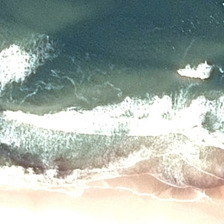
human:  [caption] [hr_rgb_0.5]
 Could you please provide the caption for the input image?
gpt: the white beach beside the green water is very dry .

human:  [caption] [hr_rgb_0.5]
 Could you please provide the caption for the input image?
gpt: white waves in green ocean are near yellow beach .

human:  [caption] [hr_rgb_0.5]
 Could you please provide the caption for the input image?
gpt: white waves in green ocean are near yellow beach .

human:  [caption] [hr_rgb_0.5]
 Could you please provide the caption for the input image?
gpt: the white beach beside the green water is very dry .

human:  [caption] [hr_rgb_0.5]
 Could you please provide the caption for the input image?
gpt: white waves in green ocean are near yellow beach .